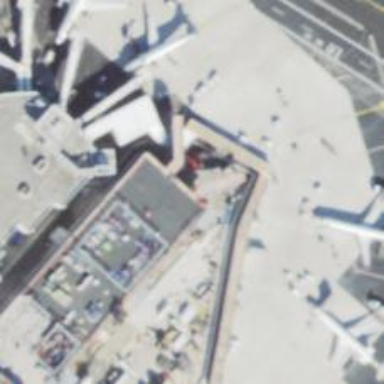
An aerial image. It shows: Airport gate.